Question:
My assignment is to visualize this form into a website, with the possibilities of the form.
This is for a chicken slaughterhouse, for checking the weights.
On the form you can insert a "weight range" for example 1000 grams.
Then it should be possible to select the possible weights from the grid.
If its all filled in, the data should be send to the database. For example if you selected +50, the database should register 1050 grams.
I'm not asking to make the form for me, but i AM asking if this is at least a bit possible.
Thanks in advance!
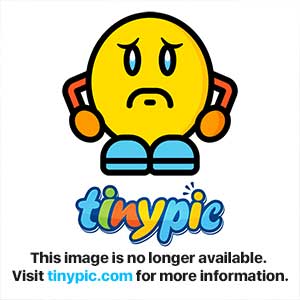
Answer: Use simple grid-generation using table.
'''
$(document).ready(function () {
var cols = 10;
var rowsMax = 100;
var rowsMin = -100;
var rowDiff = 20;
var rowVal = rowsMax;
var t = $('table');
while (rowVal >= rowsMin) {
var tr = '<tr>';
for (var col = 0; col < cols; col++) {
if (col == 0) {
tr += '<td>'+rowVal+'</td>';
}
if (rowVal == rowsMax) {
t.find('tfoot tr').append('<td class="col-'+col+'">0</td>');
}
tr += '<td><input type="radio" name="weigh['+col+']" data-col="'+col+'" value="'+rowVal+'"></td>';
}
tr += '</tr>';
t.find('tbody').append(tr);
rowVal -= rowDiff;
}
$('table tbody input').change(function () {
$('tfoot .col-'+$(this).data('col')).text(parseInt($('#base').val()) + parseInt($(this).val()));
})
});
'''
'''
td {
padding: 10px;
border: 1px solid #ddd;
}
'''
'''
<script src="https://ajax.googleapis.com/ajax/libs/jquery/2.1.1/jquery.min.js"></script>
<input type="text" id="base" placeholder="Enter weight base."/>g
<table>
<tbody>
</tbody>
<tfoot>
<tr>
<td>Total</td>
</tr>
</tfoot>
</table>
'''